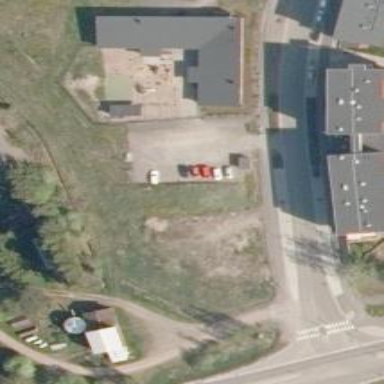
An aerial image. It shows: Kindergarten.